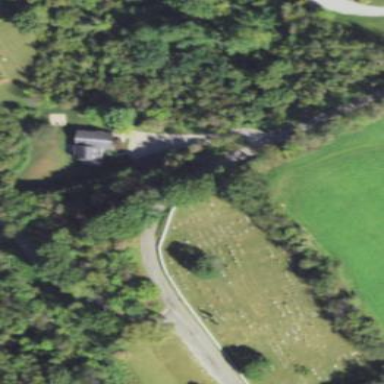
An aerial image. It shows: Cemetery.